Question: Let's say I have two functions 'y = x' and 'y = 1'. I want to plot them by using ggplot2 so that first function is drawn when x[0,1] and second function when x[1,3]
I couldn't figure out how to set limits for the individual function. I can only limit drawn area or data for both functions.
Code:
'''
library(ggplot2)
ggplot(data.frame(x=c(0, 3)), aes(x)) +
stat_function(fun=function(x) x, colour="red") + stat_function(fun=function(x) 1, colour="blue")
'''

So I want that before 'x = 1' only red line is drawn and after 'x = 1' only blue line is drawn.
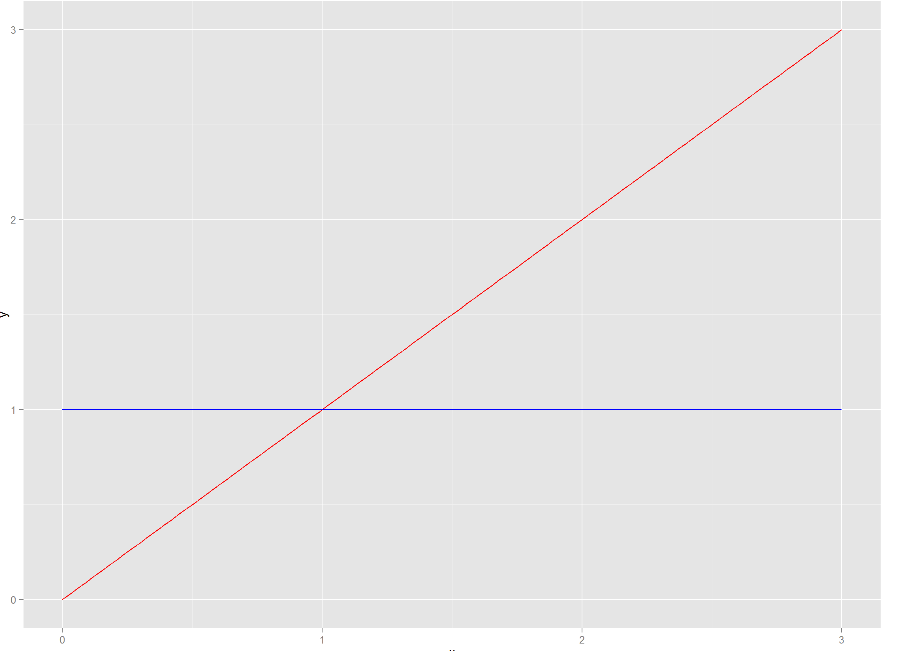
Answer: You can try something like this:
'''
f1 <- function(x) x
f2 <- function(x) 1
ggplot(data.frame(x=c(0, 3)), aes(x)) +
stat_function(fun=function(x) ifelse(x <= 1, f1(x), NA), colour="red") +
stat_function(fun=function(x) ifelse(x >= 1, f2(x), NA), colour="blue")
'''

Or maybe you want just one line with one color, so you can try:
'''
ggplot(data.frame(x=c(0, 3)), aes(x)) +
stat_function(fun=function(x) ifelse(x <= 1, f1(x), f2(x)), colour="red")
'''